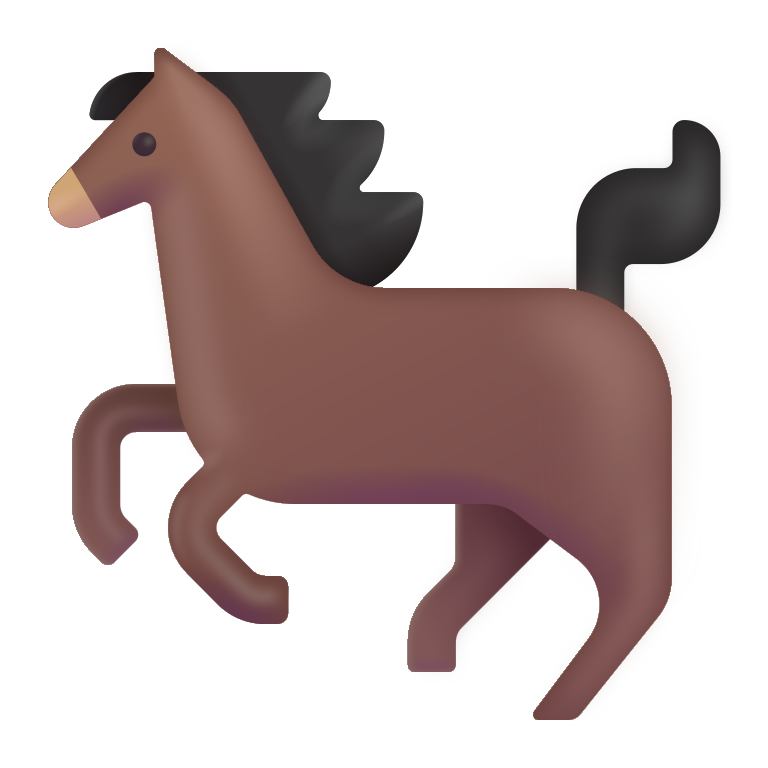
horse color